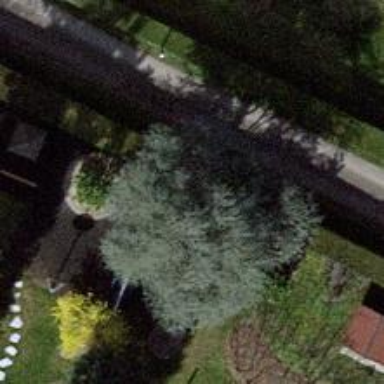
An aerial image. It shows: Evergreen needle-leaved tree.